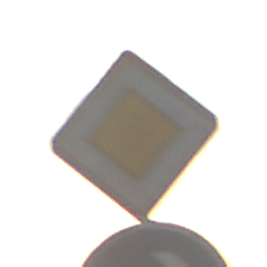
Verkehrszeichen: Vorfahrtsstrasse
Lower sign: VorgeschriebeneFahrtrichtungRechts
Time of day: SunriseSunset
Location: Outdoor (Nature)
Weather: PartlyCloudy
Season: NotSpecified
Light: Natural